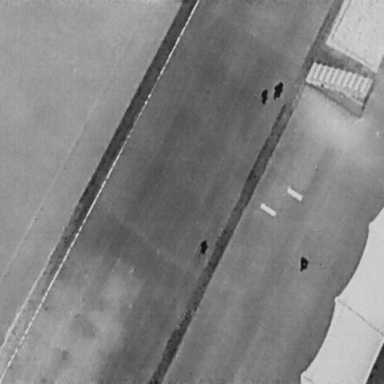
There are four People in the infrared image.